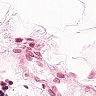
Metastatic tissue present: no